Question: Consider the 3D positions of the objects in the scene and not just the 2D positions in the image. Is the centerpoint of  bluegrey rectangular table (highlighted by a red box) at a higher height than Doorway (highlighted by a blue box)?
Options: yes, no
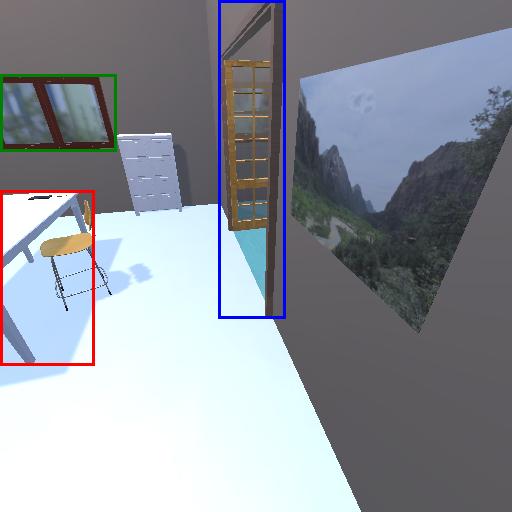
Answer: yes